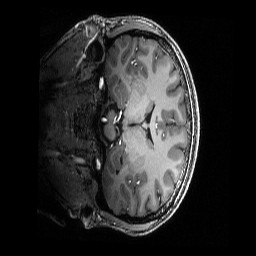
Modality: T1w
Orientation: coronal
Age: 25
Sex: female
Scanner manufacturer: siemens
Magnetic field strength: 6.98 T
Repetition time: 3.1 s
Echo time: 0.00252 s